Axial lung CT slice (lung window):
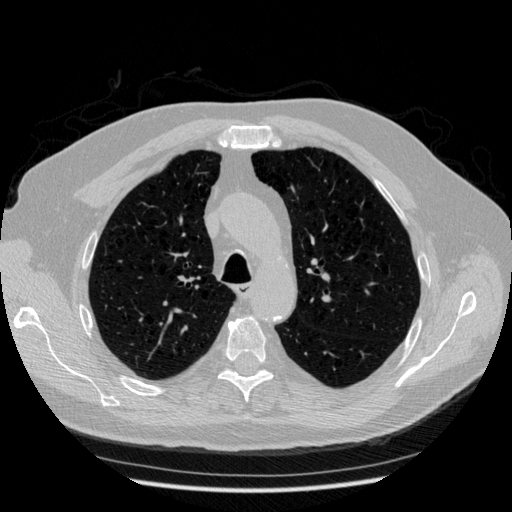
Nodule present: no